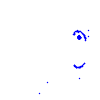
Particle: proton